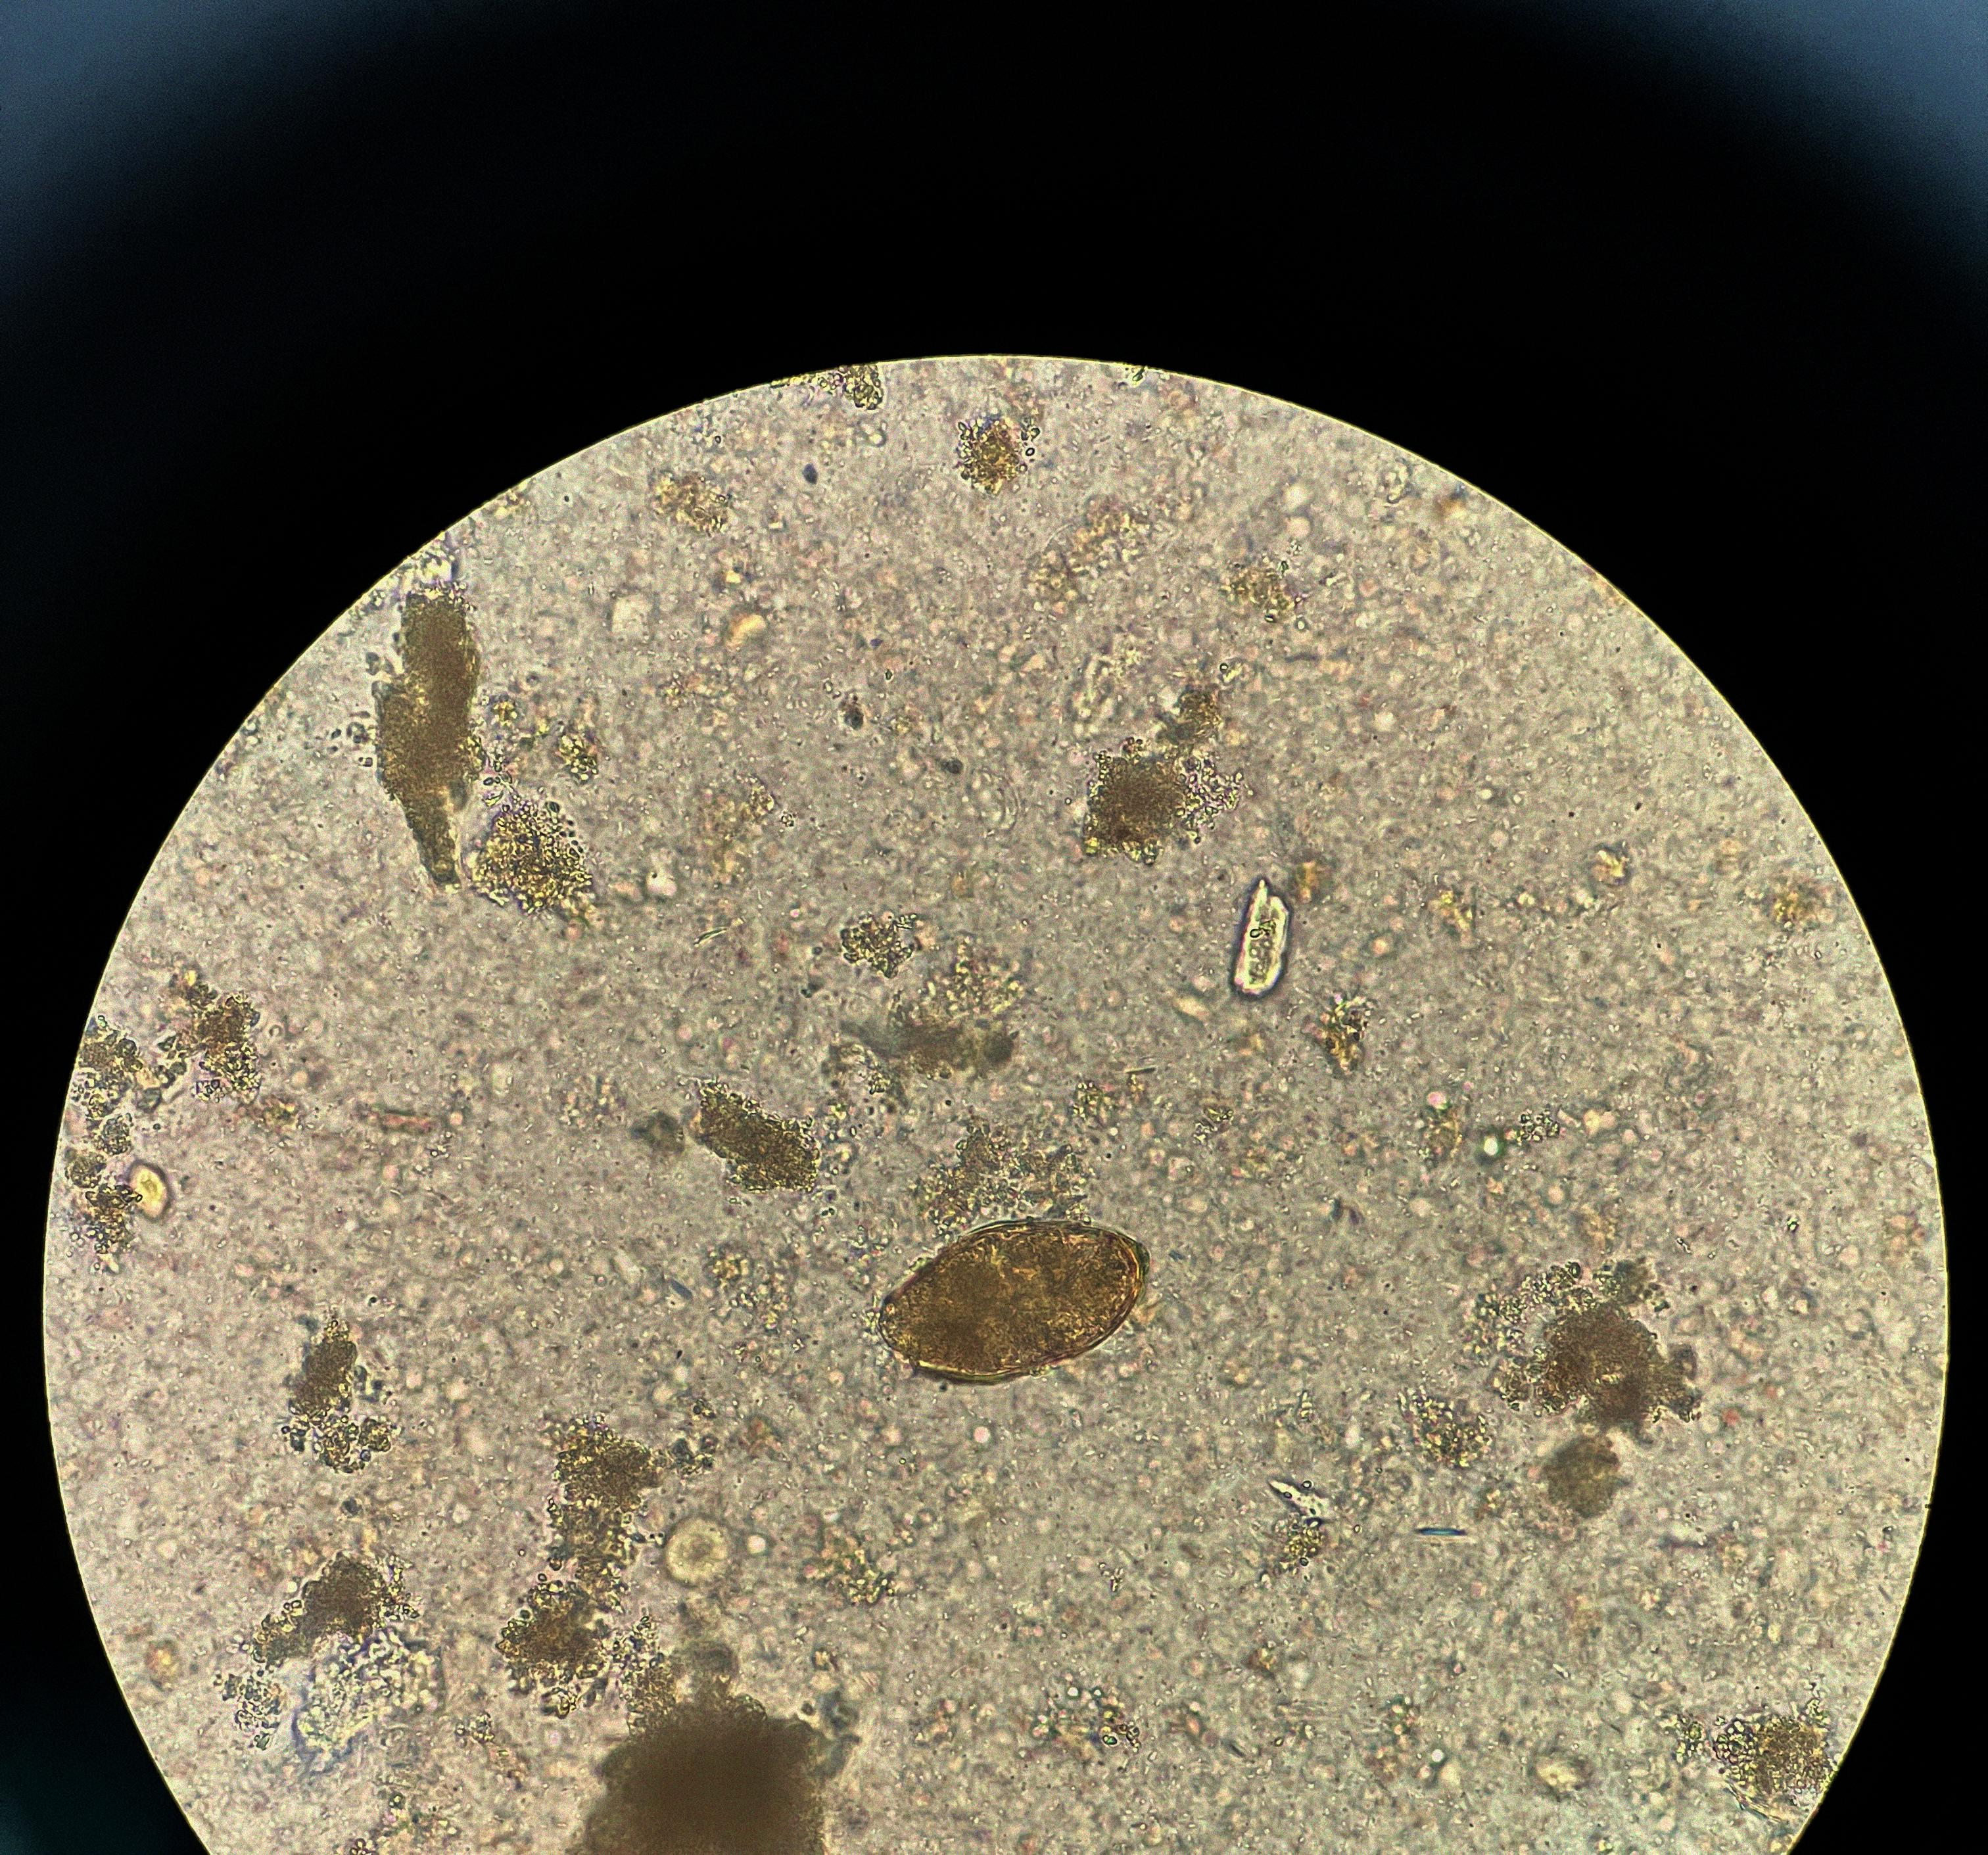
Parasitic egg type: Paragonimus spp